Question:
SELECT
DISTINCTROW ProductsId AS pid,( SELECT SUM(QuantityByID) WHERE ProductsId=pid )
FROM
cartitem
I want to get this result
'''
ProductId Quantity
7 7
13 2
14 2
9 1
'''
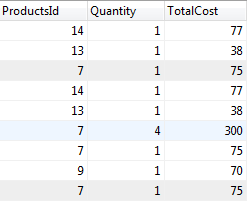
Answer: It's hard to help without a question but I think you want a GROUP BY:
'''
SELECT ProductsId as pid, SUM(QuantityByID)
FROM products
GROUP BY ProductsId
'''
This will give the sum of quantity for each product id.